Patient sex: M
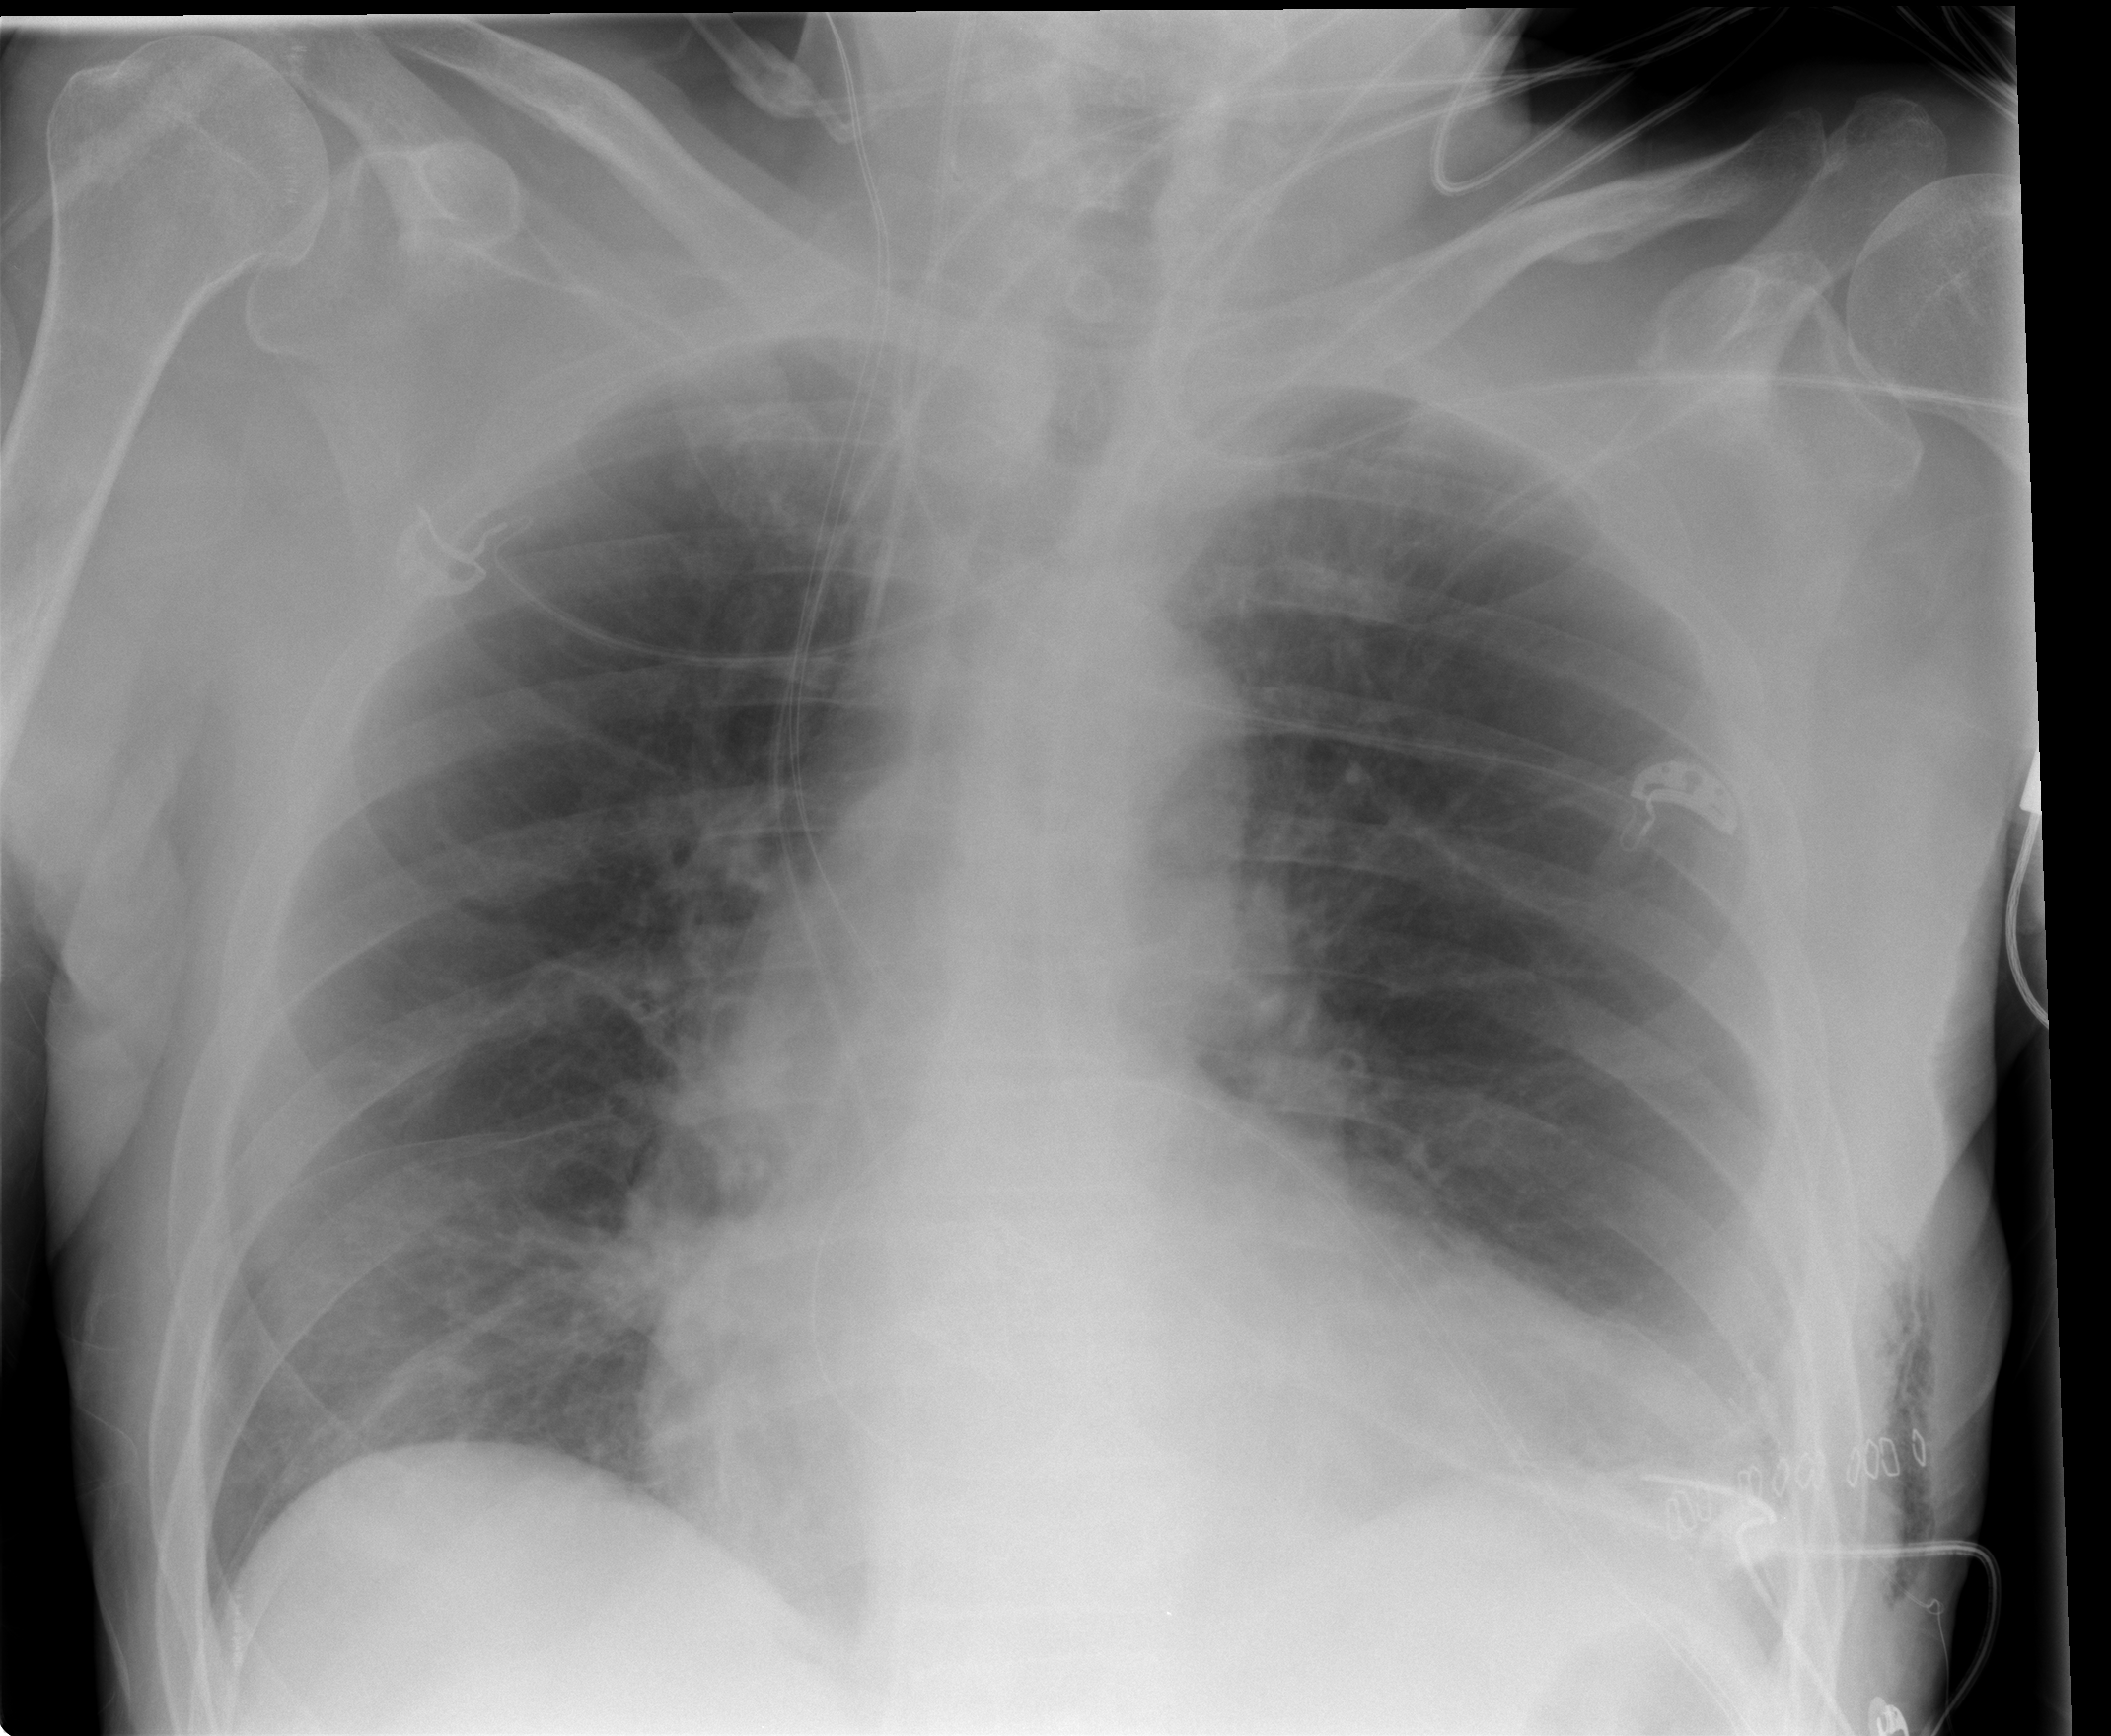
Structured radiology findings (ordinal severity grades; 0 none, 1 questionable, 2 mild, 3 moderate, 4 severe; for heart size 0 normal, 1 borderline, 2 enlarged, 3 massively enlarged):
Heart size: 2
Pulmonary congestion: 1
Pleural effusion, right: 0
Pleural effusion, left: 2
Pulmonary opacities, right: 0
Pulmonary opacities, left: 0
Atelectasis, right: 2
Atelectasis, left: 2